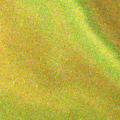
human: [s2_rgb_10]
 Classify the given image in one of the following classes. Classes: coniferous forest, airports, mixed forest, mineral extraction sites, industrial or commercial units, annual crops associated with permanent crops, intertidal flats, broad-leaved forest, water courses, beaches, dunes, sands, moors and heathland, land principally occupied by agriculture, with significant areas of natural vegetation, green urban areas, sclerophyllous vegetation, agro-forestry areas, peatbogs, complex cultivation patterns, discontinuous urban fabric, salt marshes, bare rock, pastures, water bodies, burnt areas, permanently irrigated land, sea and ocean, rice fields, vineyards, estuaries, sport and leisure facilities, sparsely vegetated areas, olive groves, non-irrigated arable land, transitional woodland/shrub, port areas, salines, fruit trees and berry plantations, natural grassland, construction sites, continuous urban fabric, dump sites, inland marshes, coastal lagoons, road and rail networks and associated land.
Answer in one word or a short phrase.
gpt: coastal lagoons